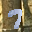
Label: 7